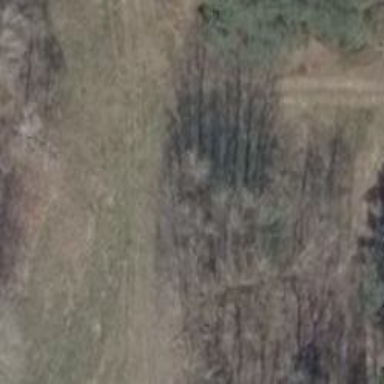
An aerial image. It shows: Grassy track with grade5 tracktype.